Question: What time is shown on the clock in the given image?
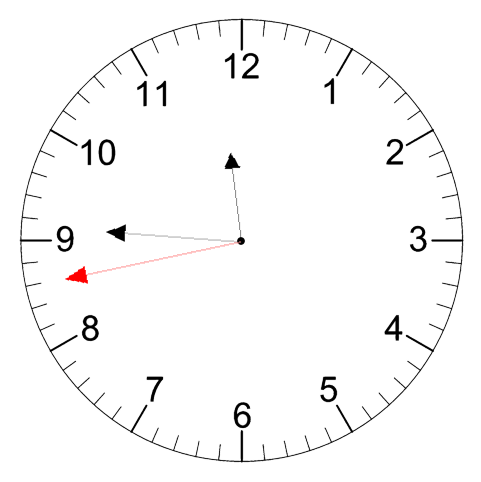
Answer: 11:45:43